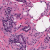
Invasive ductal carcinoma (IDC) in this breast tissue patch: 0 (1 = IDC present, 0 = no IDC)